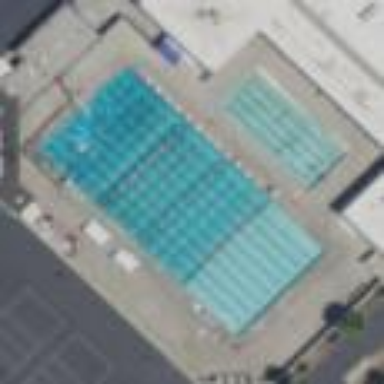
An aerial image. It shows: Sports center specializing in swimming activities located on leisure land.